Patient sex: M
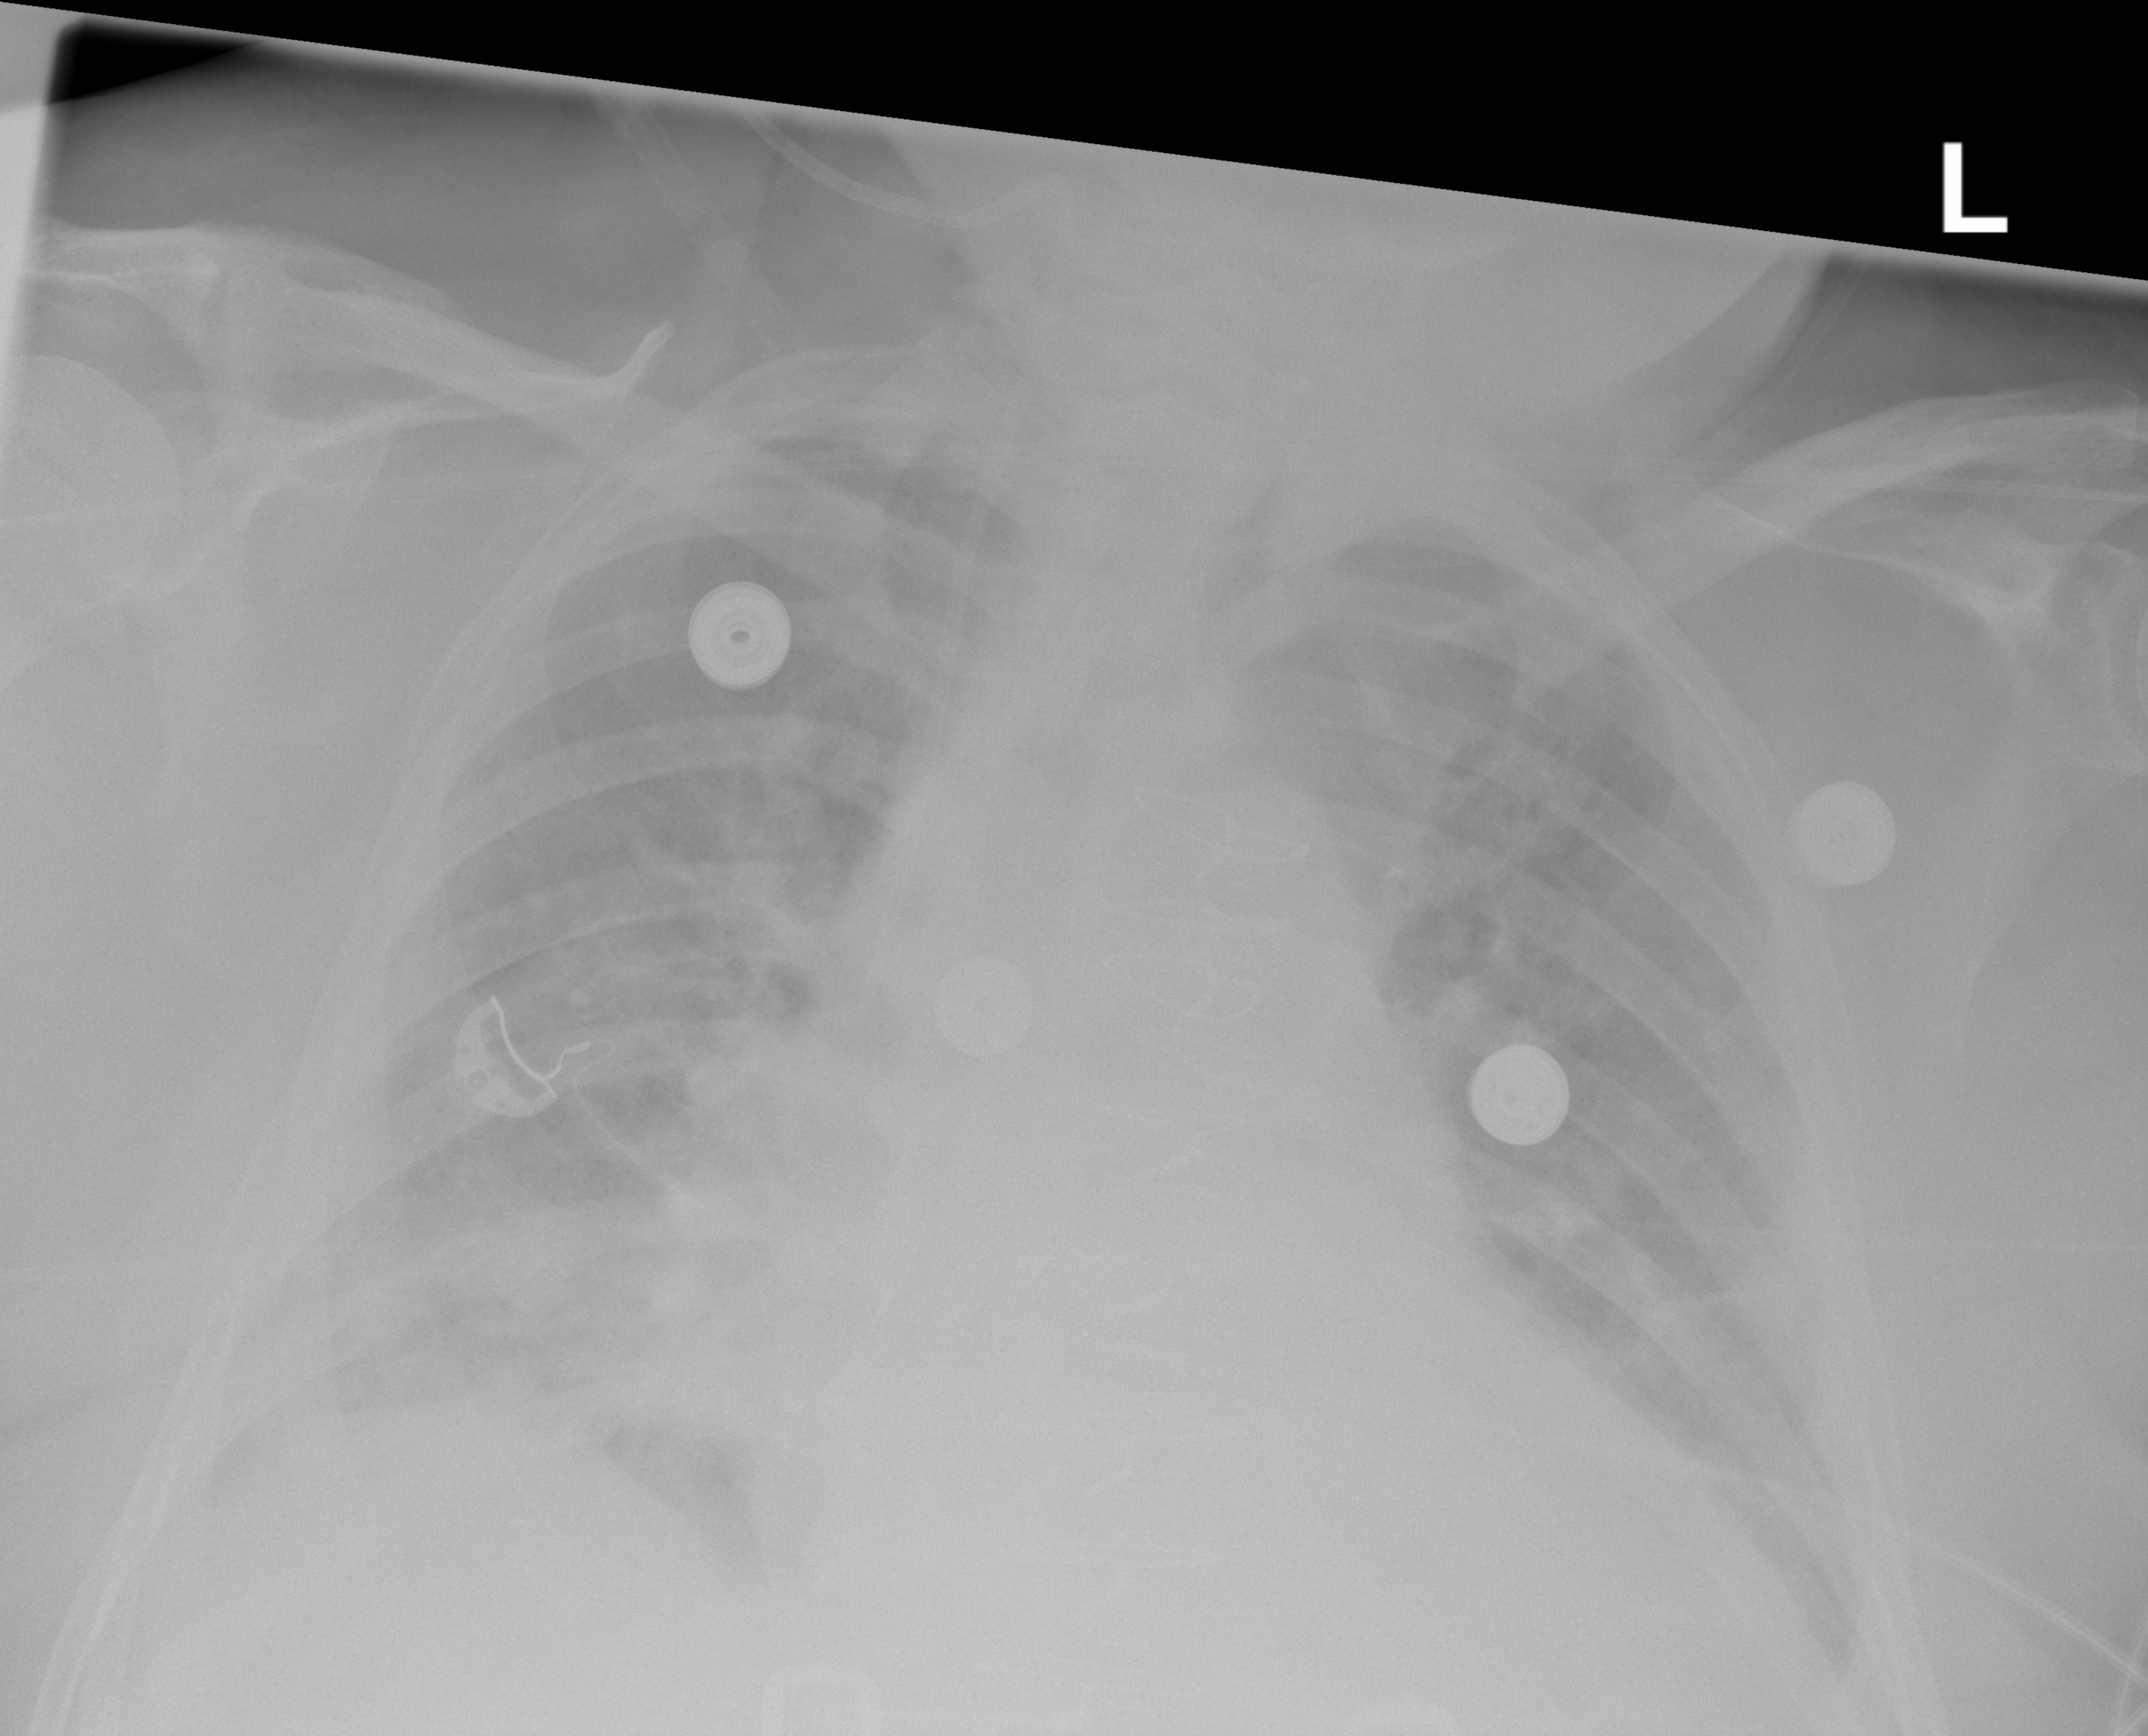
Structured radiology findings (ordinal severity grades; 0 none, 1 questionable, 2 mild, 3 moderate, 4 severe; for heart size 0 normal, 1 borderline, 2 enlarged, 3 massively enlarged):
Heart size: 2
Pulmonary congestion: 2
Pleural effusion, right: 2
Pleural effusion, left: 2
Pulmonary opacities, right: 2
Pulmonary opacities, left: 1
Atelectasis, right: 2
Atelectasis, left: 2